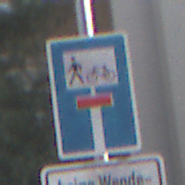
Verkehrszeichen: SackgasseRadverkehrFussgaengerDurchlaessig
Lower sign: HinweisGeaenderteVorfahrtVerkehrsfuehrungVerkehrsregelung3
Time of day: MorningAfternoon
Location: Outdoor (Urban)
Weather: PartlyCloudy
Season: NotSpecified
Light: Natural